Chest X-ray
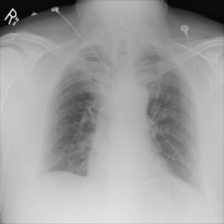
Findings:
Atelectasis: negative
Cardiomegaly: negative
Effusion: negative
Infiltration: negative
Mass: negative
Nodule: negative
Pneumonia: negative
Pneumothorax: negative
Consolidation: negative
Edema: negative
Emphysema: negative
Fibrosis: negative
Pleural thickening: negative
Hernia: negative